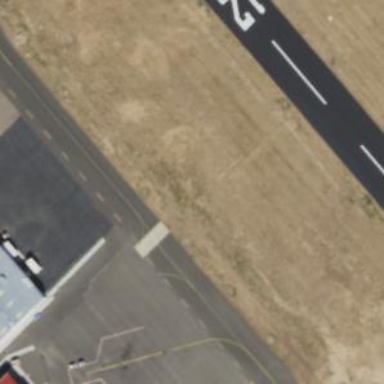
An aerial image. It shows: Image of taxiway at airport.